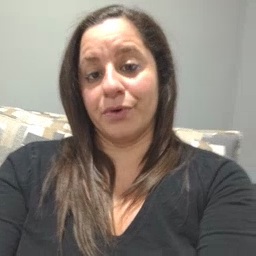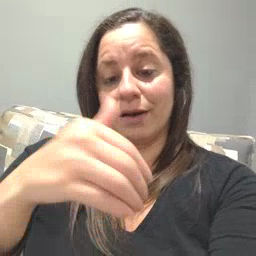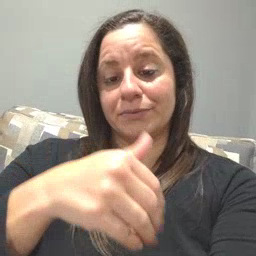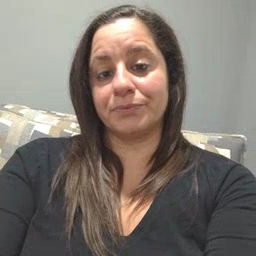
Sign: night